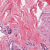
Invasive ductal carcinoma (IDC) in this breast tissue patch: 0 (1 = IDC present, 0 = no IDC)